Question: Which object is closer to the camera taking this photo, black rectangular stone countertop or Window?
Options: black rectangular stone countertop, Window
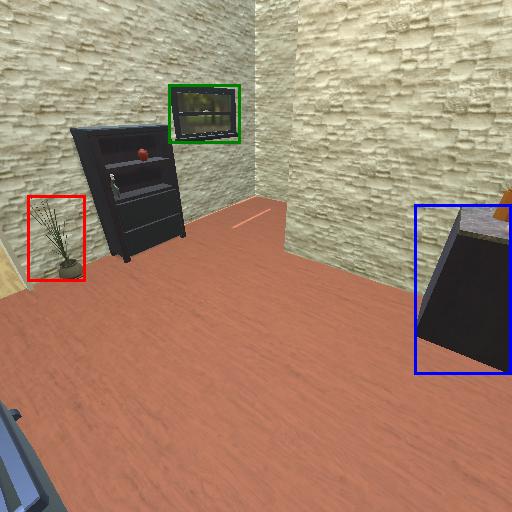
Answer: black rectangular stone countertop